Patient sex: M
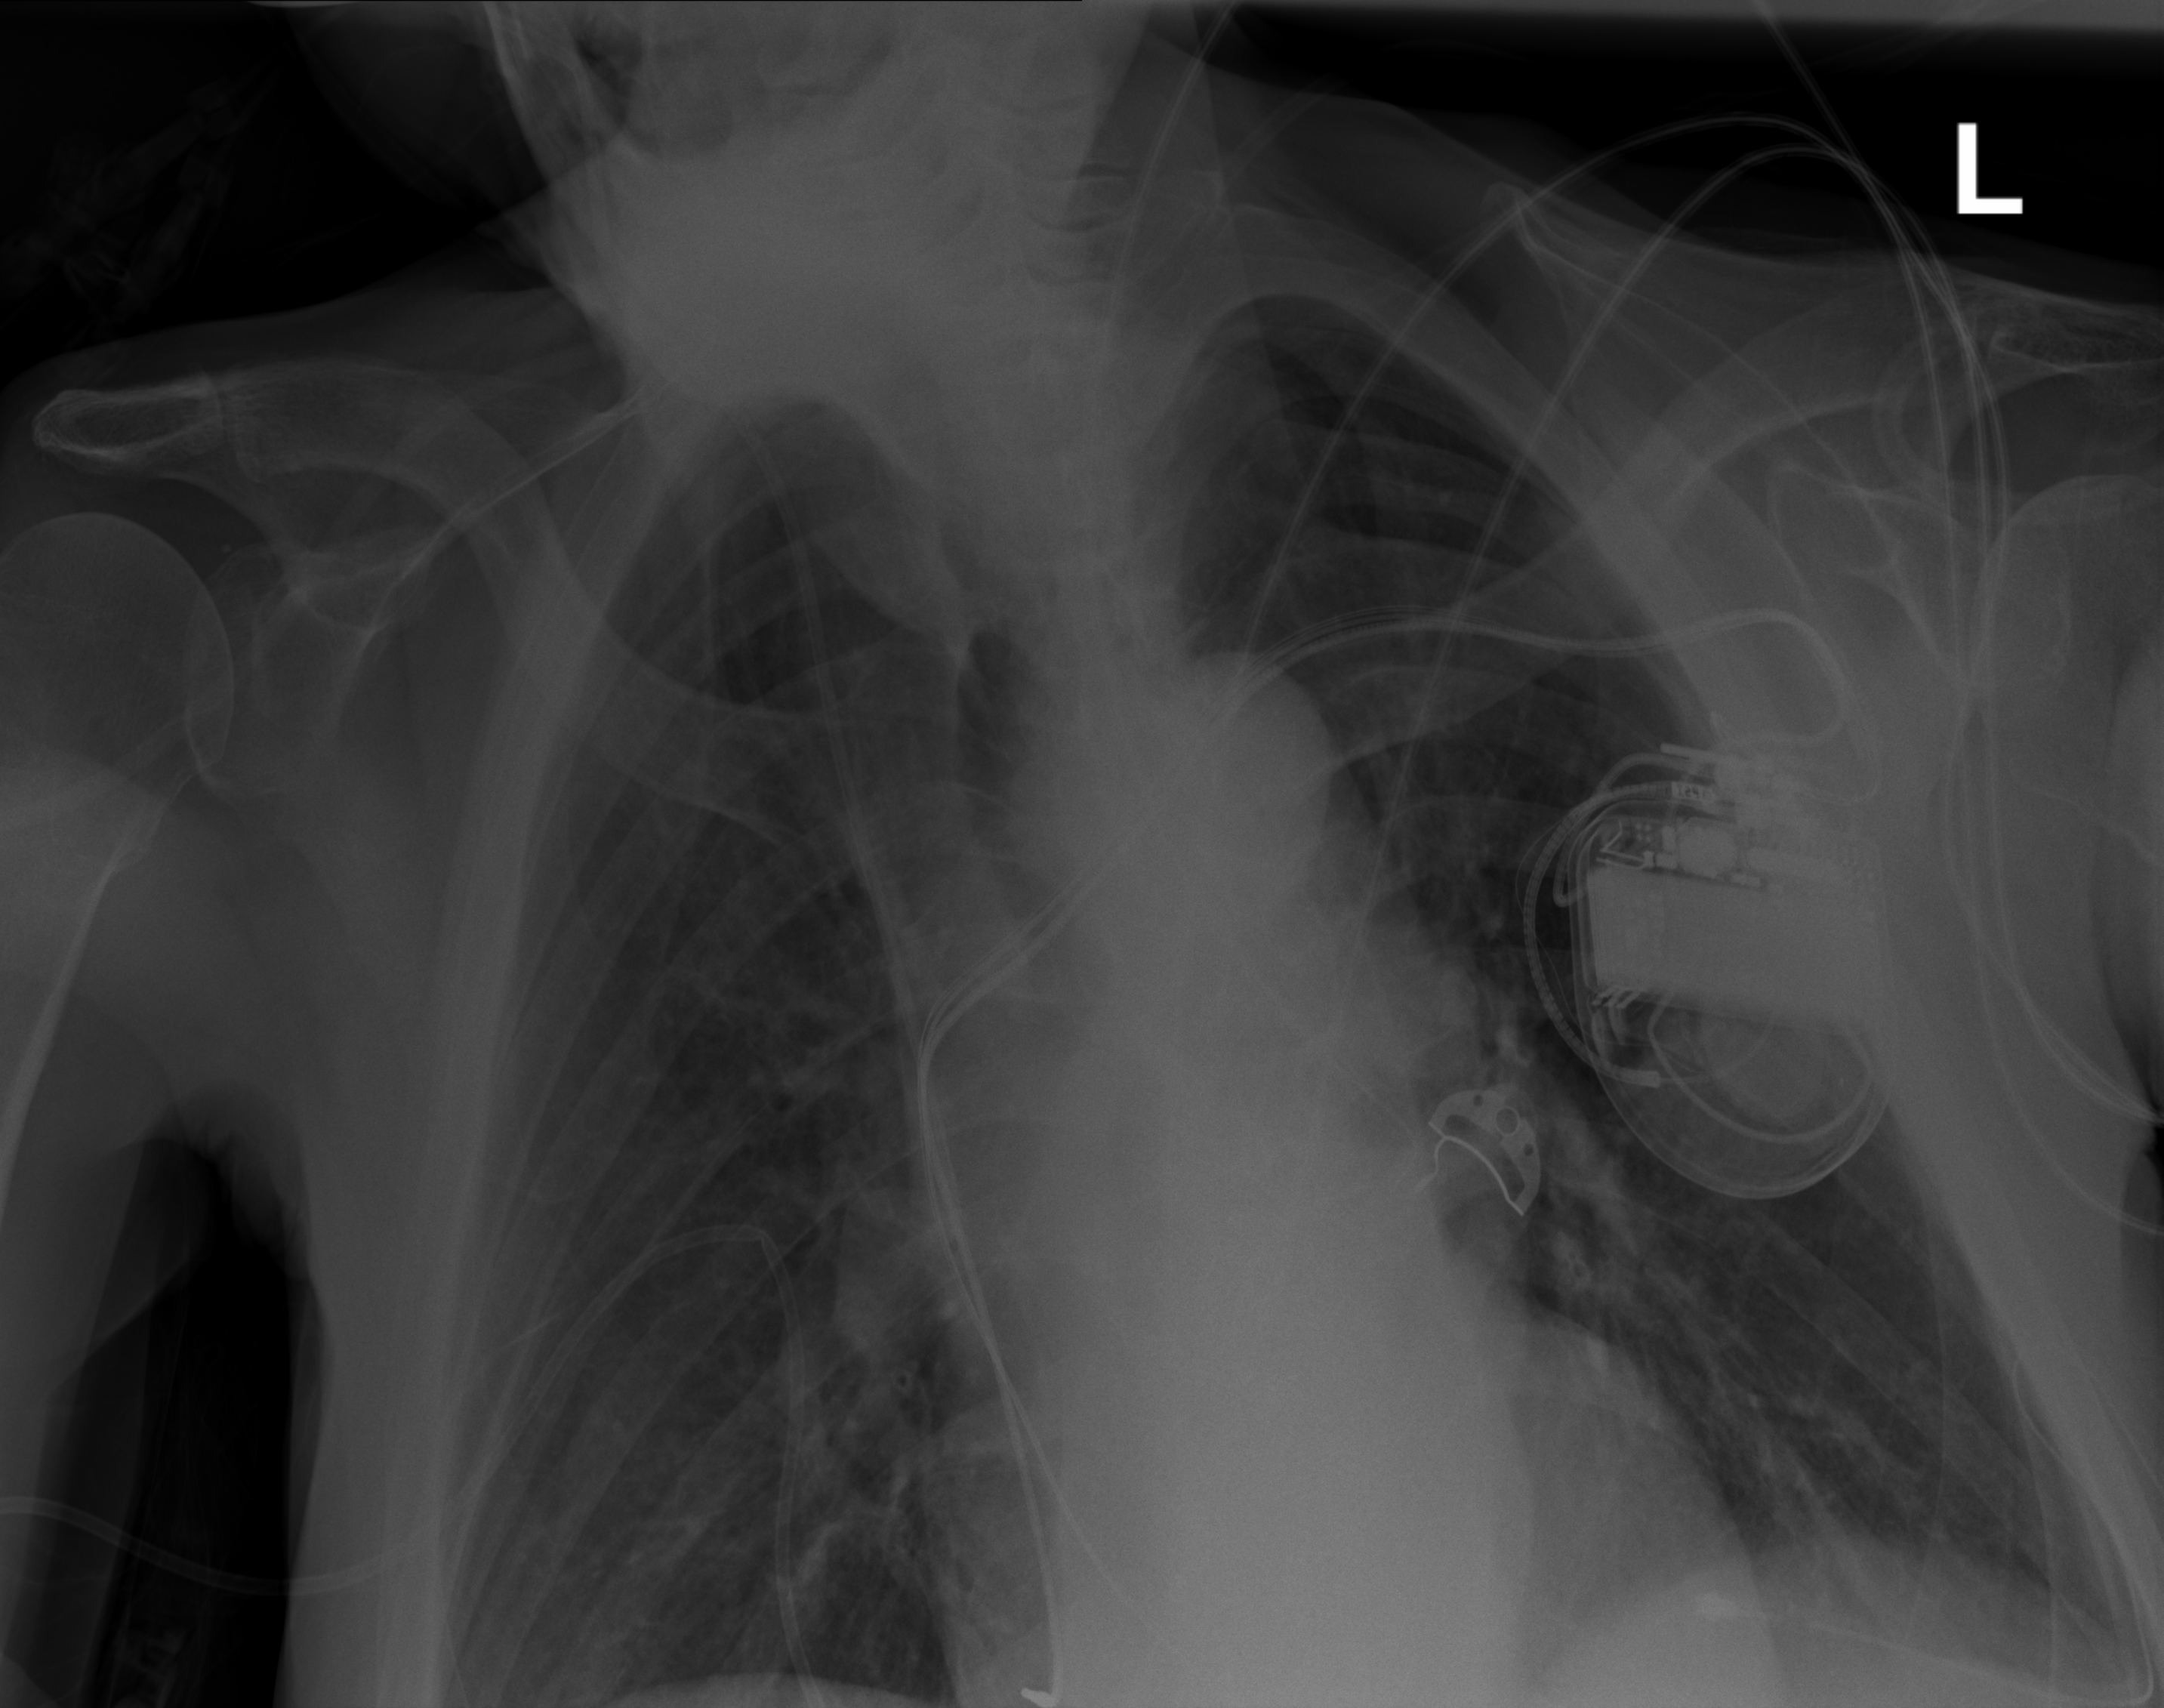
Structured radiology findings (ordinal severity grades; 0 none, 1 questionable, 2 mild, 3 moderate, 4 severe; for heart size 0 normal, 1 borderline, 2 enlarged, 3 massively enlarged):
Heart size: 0
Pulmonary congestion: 0
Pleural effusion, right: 0
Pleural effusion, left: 0
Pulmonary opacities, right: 0
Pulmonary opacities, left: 0
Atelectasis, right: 2
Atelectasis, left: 2